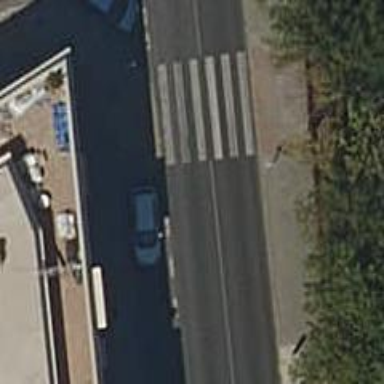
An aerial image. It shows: Public transport stop position.